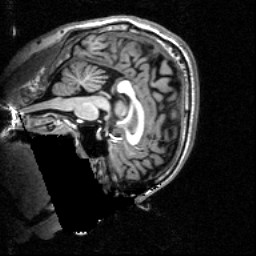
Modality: T1w
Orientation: sagittal
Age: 28
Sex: male